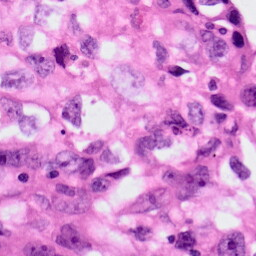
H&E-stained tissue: Lung